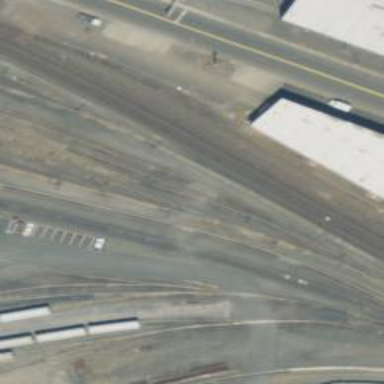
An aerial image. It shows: Railway yard.